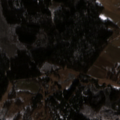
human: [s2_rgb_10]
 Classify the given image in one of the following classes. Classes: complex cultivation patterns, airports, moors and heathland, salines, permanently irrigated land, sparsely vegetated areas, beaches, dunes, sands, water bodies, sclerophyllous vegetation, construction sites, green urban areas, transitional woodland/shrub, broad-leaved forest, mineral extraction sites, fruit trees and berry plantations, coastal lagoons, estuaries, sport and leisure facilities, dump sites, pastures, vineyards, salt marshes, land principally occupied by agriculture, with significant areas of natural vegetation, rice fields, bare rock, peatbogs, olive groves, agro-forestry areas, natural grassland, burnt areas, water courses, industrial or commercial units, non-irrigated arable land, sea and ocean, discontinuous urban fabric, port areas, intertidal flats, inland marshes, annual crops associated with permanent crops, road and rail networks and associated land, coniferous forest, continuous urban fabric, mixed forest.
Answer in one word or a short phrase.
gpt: non-irrigated arable land, complex cultivation patterns, land principally occupied by agriculture, with significant areas of natural vegetation, mixed forest, transitional woodland/shrub